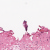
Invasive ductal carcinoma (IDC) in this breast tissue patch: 0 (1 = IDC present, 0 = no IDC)